Interaction volume radius: 10 \u00c5
Interaction volume height: 20 \u00c5
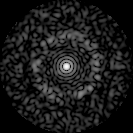
Disorder parameter: 0.8277